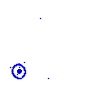
Particle: electron